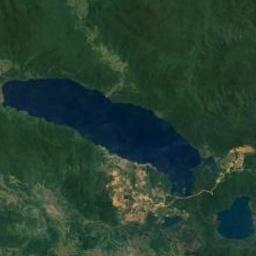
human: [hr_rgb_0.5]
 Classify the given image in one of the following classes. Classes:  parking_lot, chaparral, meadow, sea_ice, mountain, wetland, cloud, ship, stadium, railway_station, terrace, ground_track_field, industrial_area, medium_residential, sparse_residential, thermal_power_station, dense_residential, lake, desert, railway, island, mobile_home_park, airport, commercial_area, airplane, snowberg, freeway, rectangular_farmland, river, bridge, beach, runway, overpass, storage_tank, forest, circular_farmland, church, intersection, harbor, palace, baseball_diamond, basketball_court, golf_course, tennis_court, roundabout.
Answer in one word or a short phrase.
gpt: lake